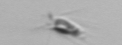
Label: Calciopappus